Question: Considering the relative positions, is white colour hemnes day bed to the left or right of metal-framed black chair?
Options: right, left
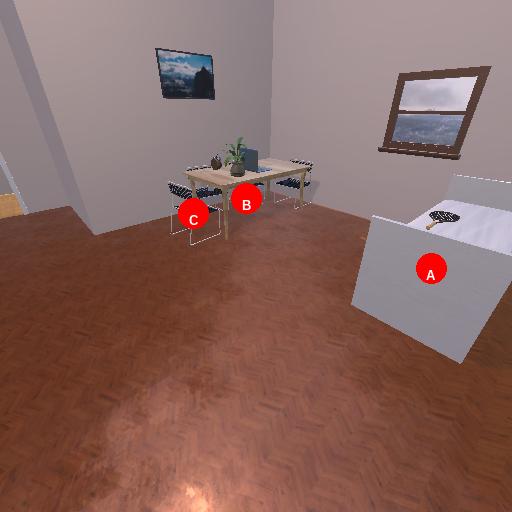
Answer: right